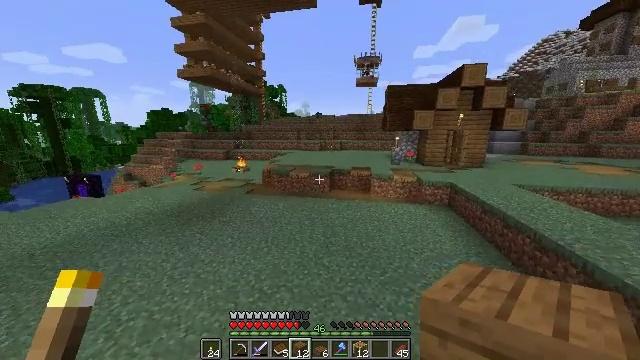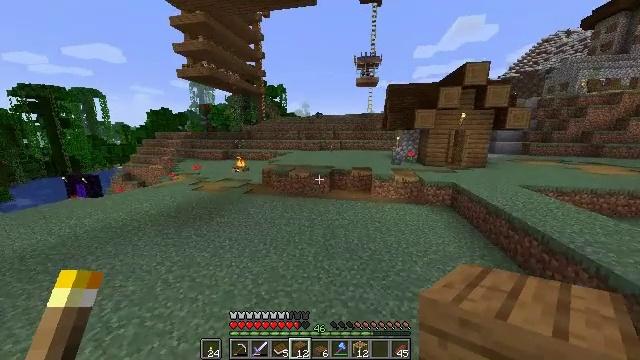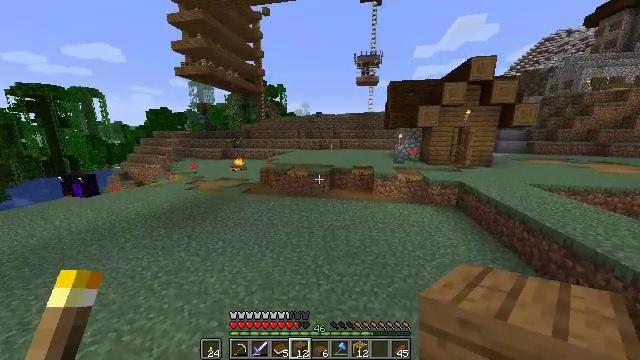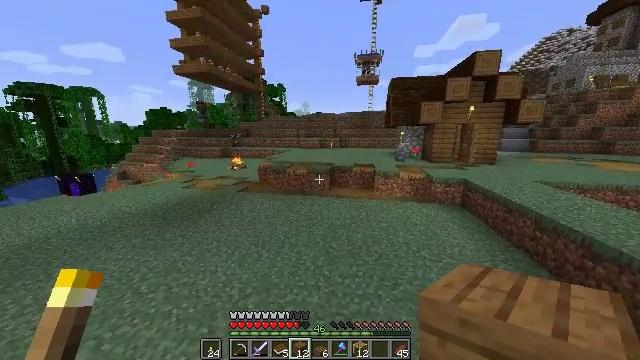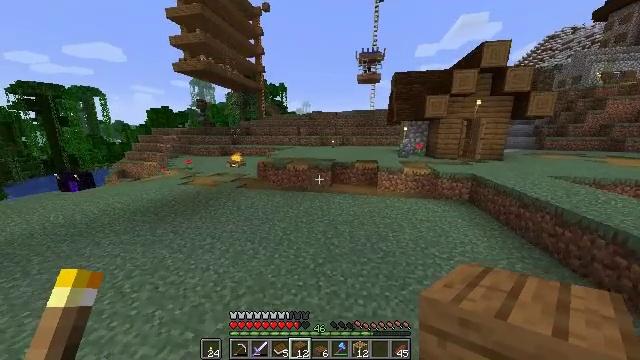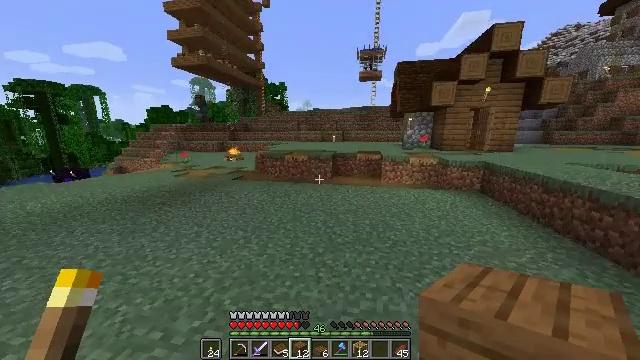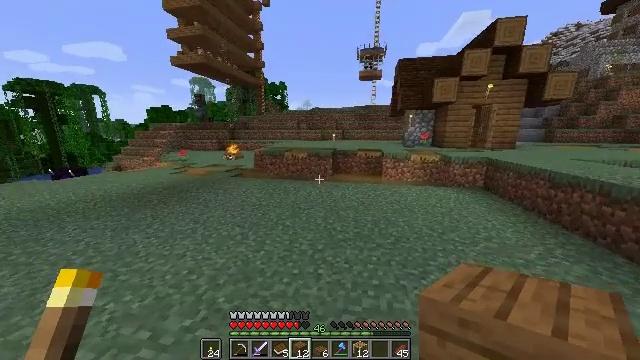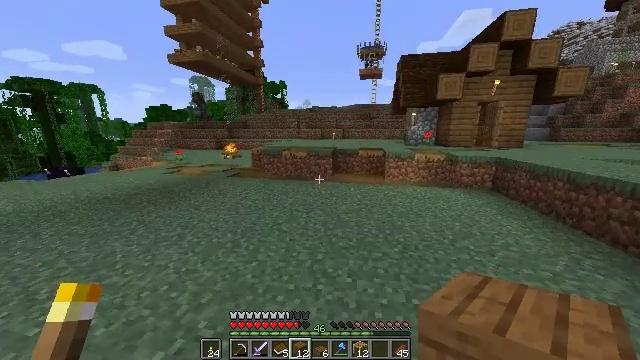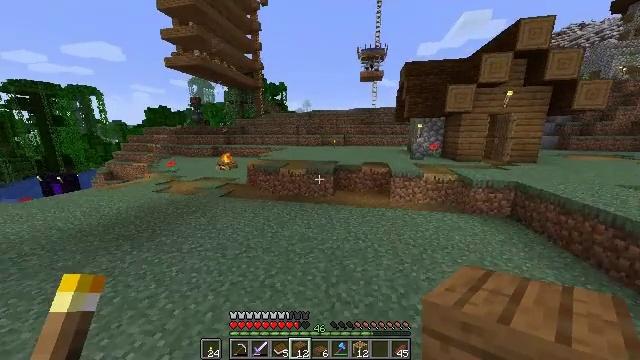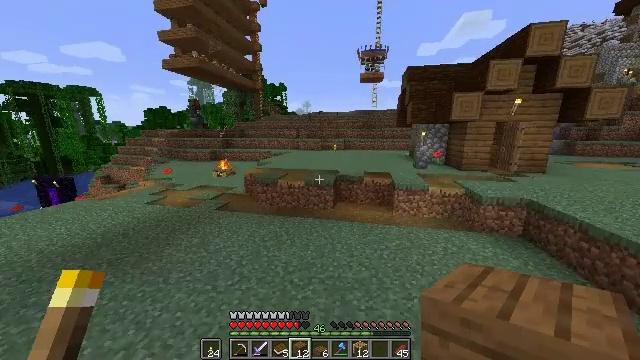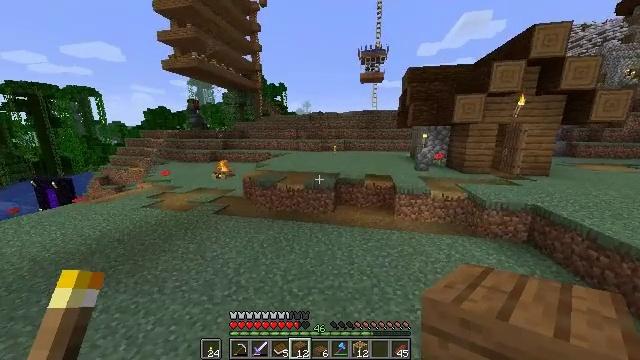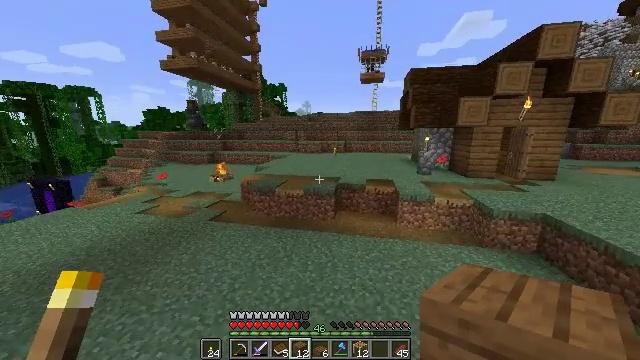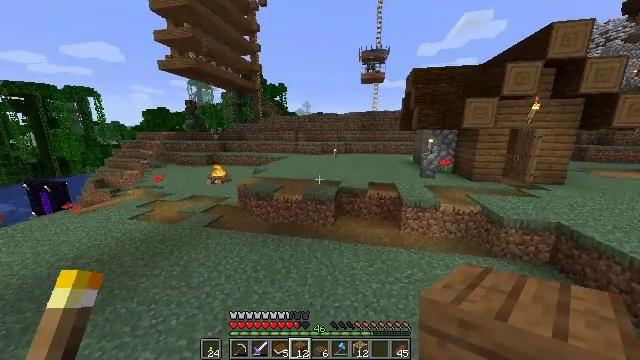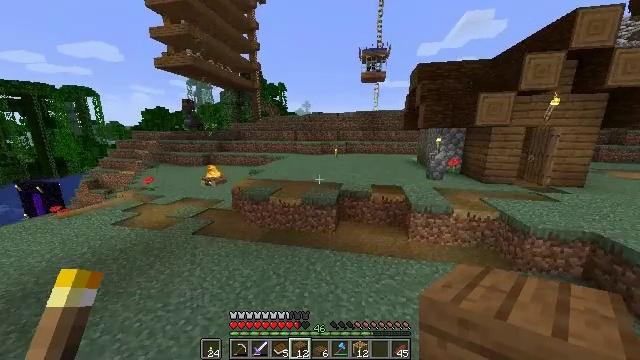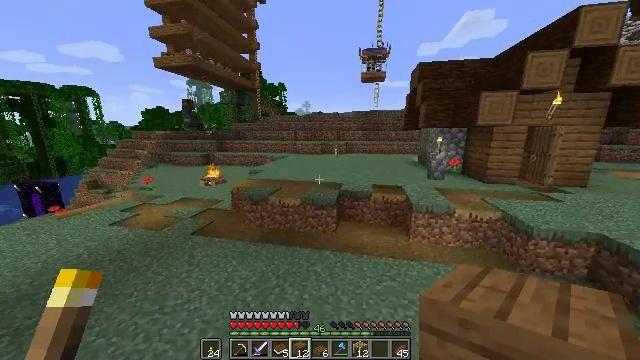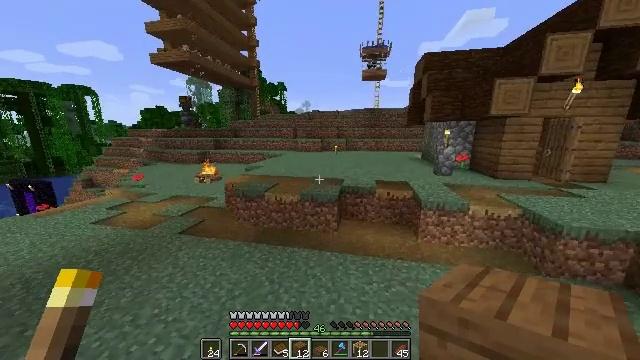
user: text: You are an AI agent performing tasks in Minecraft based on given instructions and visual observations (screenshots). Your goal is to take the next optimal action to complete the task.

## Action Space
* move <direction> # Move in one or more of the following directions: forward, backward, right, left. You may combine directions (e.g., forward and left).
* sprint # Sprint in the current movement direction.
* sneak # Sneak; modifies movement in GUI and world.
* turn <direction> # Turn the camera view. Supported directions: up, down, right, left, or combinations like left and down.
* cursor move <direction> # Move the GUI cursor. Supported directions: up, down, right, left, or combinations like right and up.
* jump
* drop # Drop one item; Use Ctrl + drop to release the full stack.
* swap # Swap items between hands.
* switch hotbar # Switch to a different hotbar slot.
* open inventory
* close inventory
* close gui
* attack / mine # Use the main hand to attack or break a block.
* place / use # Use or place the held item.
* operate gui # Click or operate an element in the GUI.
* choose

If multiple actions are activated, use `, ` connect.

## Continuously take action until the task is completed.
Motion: motion action
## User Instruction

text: Use sticks and spruce planks to craft a spruce fence gate.
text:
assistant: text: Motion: move forward, jump
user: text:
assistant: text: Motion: move forward, jump
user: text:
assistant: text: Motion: move forward, jump
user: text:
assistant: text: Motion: move forward, jump
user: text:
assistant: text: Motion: move forward, jump
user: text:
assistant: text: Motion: move forward, sprint, jump
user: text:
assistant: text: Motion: move forward, sprint, jump
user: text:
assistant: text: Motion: move forward, sprint, jump
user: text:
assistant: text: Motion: move forward, sprint, jump
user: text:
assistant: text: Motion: move forward, jump
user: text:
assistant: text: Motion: move forward, jump
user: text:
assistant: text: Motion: move forward, jump
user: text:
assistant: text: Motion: move forward, jump
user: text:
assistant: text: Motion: move forward, jump
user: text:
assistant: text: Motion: move forward, jump
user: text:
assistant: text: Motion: move forward, jump
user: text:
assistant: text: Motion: move forward, jump
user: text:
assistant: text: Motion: move forward, jump
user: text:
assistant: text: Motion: move forward, jump
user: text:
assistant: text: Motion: move forward, sprint, jump
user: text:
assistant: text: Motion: move forward, sprint, jump
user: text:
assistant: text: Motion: move forward, sprint, turn right, jump
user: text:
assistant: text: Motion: move forward, sprint, turn up, jump
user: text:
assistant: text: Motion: move forward, jump
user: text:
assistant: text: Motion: move forward, jump
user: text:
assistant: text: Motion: move forward, jump
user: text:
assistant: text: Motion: move forward, jump
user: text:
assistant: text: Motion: move forward, jump
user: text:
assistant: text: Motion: move forward, jump
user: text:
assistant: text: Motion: move forward, jump